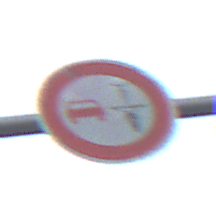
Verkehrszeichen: VerbotUeberholenEinspurigeFahrzeuge
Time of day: Midday
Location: Outdoor (Suburban)
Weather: Overcast
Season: NotSpecified
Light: Natural